Interaction volume radius: 10 \u00c5
Interaction volume height: 20 \u00c5
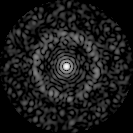
Disorder parameter: 0.8443